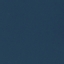
Label: SeaLake